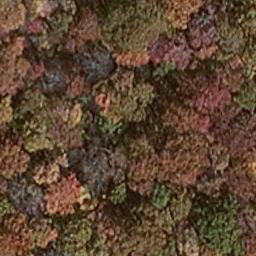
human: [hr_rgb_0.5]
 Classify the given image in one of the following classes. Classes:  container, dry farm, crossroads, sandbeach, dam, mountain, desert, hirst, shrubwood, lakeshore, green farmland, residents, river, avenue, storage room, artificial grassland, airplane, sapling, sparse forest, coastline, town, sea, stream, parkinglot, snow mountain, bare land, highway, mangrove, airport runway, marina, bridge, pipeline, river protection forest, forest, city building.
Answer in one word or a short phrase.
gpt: mangrove